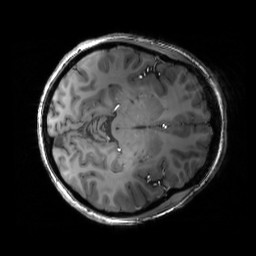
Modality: T1w
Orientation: axial
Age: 28
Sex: female
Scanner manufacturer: siemens
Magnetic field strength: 6.98 T
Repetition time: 3 s
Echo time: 0.00388 s